Aerial crown-view tile of a tropical tree (Barro Colorado Island, Panama), acquired 20241112:
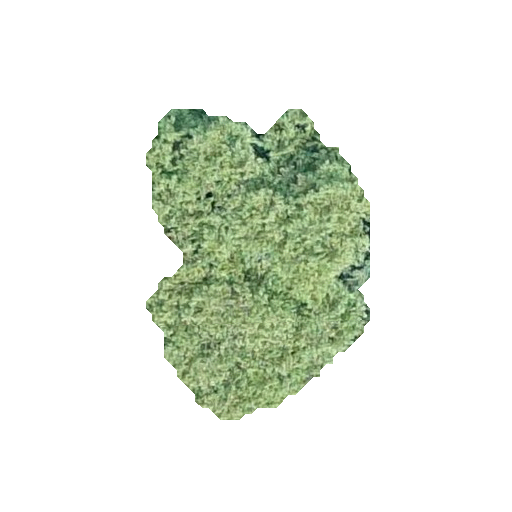
Species: Quararibea stenophylla
GBIF accepted scientific name: Quararibea stenophylla
Crown area: 82.516 m²